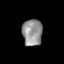
Tissue: prostate
Cell type: T cells
Senescence score: 0.3428
Nuclear area (px): 533
Mean DAPI intensity: 144.272